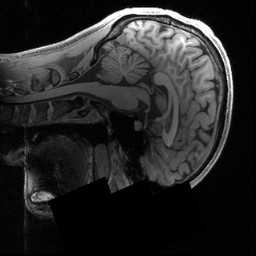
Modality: T1w
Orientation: sagittal
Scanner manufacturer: siemens
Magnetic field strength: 3 T
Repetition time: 2.4 s
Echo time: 0.00222 s